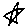
Label: star